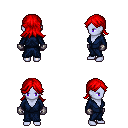
a pixel art fantasy rpg character, female body template, dark elf, purple skin, blue robe, magenta pants, red loose hair, metal gloves, four views (front, back, left, right), 2x2 character sprite sheet, small pixel art, hard edges, no anti-aliasing